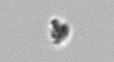
Label: detritus